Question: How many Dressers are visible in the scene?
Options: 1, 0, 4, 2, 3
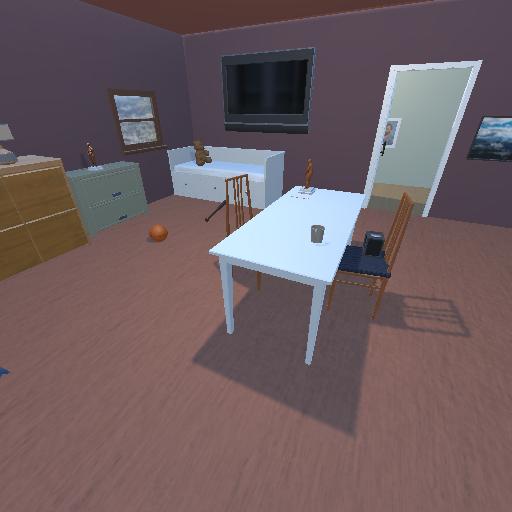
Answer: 1